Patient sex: F
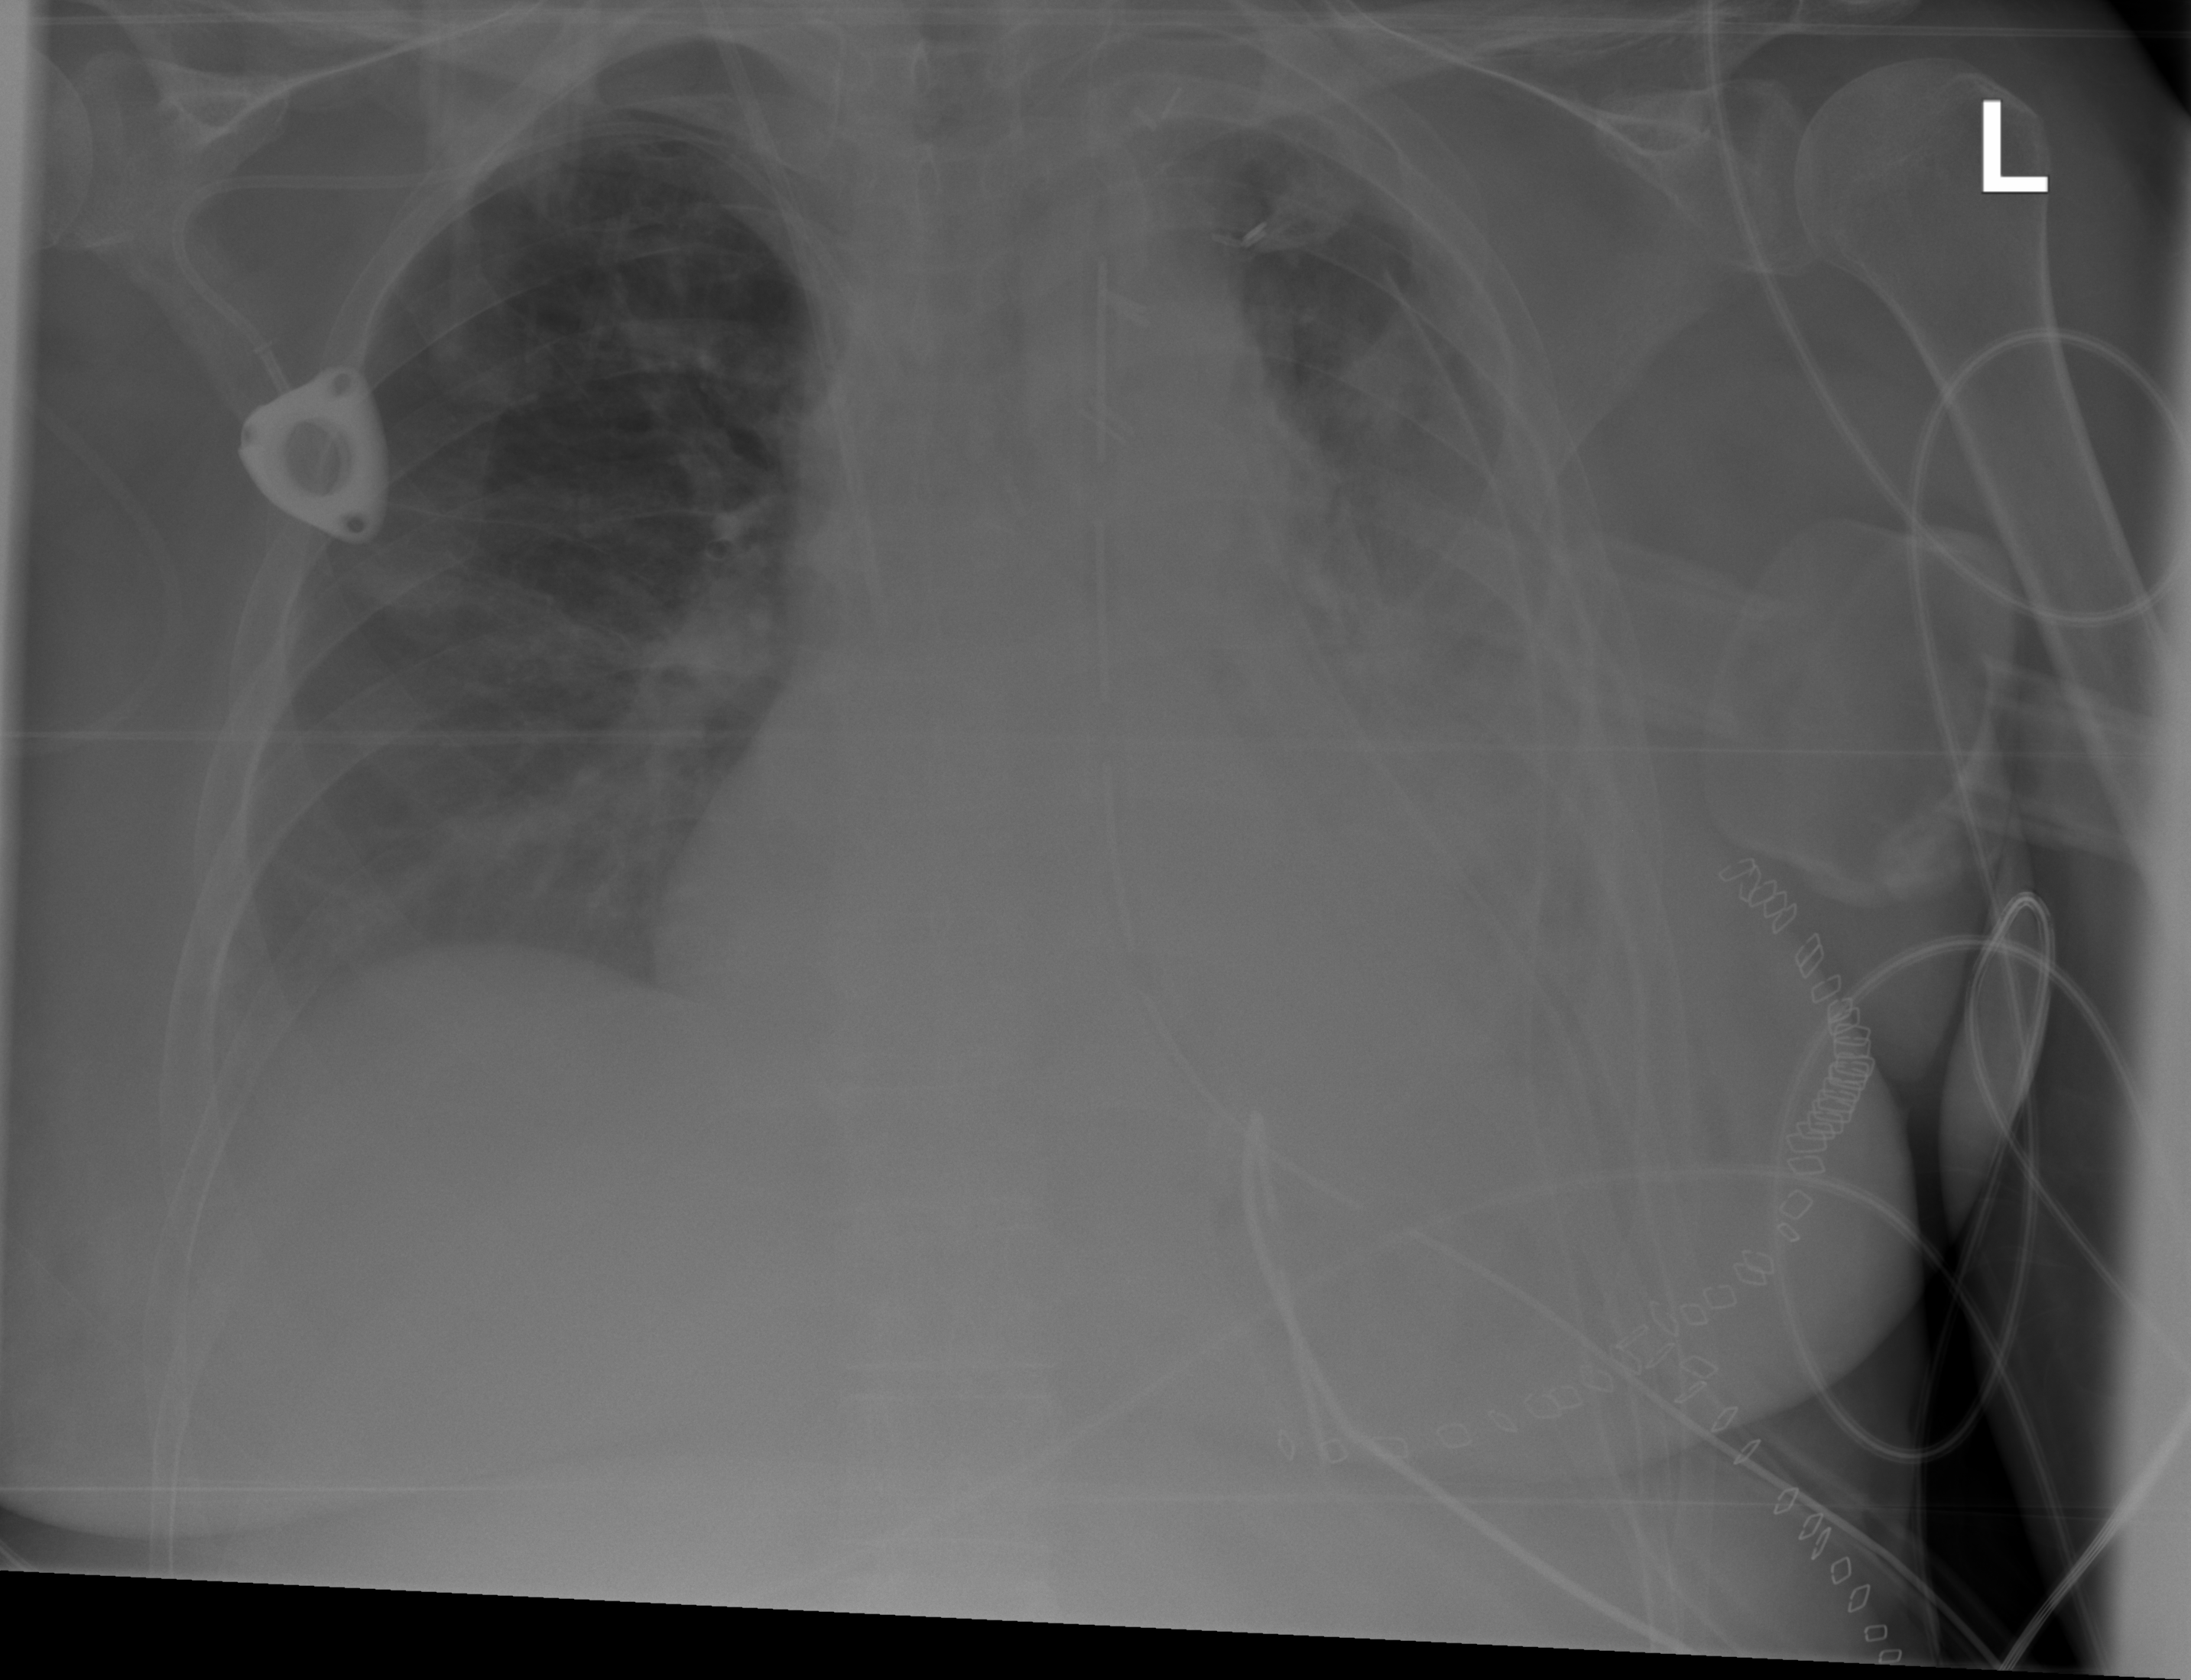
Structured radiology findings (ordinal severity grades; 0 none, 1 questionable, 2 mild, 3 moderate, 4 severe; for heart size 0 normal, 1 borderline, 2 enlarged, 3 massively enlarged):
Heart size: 1
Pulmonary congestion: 2
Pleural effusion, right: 2
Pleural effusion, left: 3
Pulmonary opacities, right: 0
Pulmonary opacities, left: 2
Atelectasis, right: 2
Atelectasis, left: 3